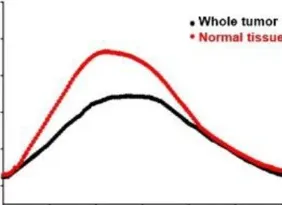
Ultrasonography images of primary squamous cell carcinoma of the thyroid. (D) Time-intensity curves displayed the wash-in time of 10 s, TTP of 37 s, peak signal intensity of 24.5%, and wash-out time of 70 s for the thyroid tumor.
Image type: pathology (alcian_blue)